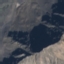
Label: HerbaceousVegetation